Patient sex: M
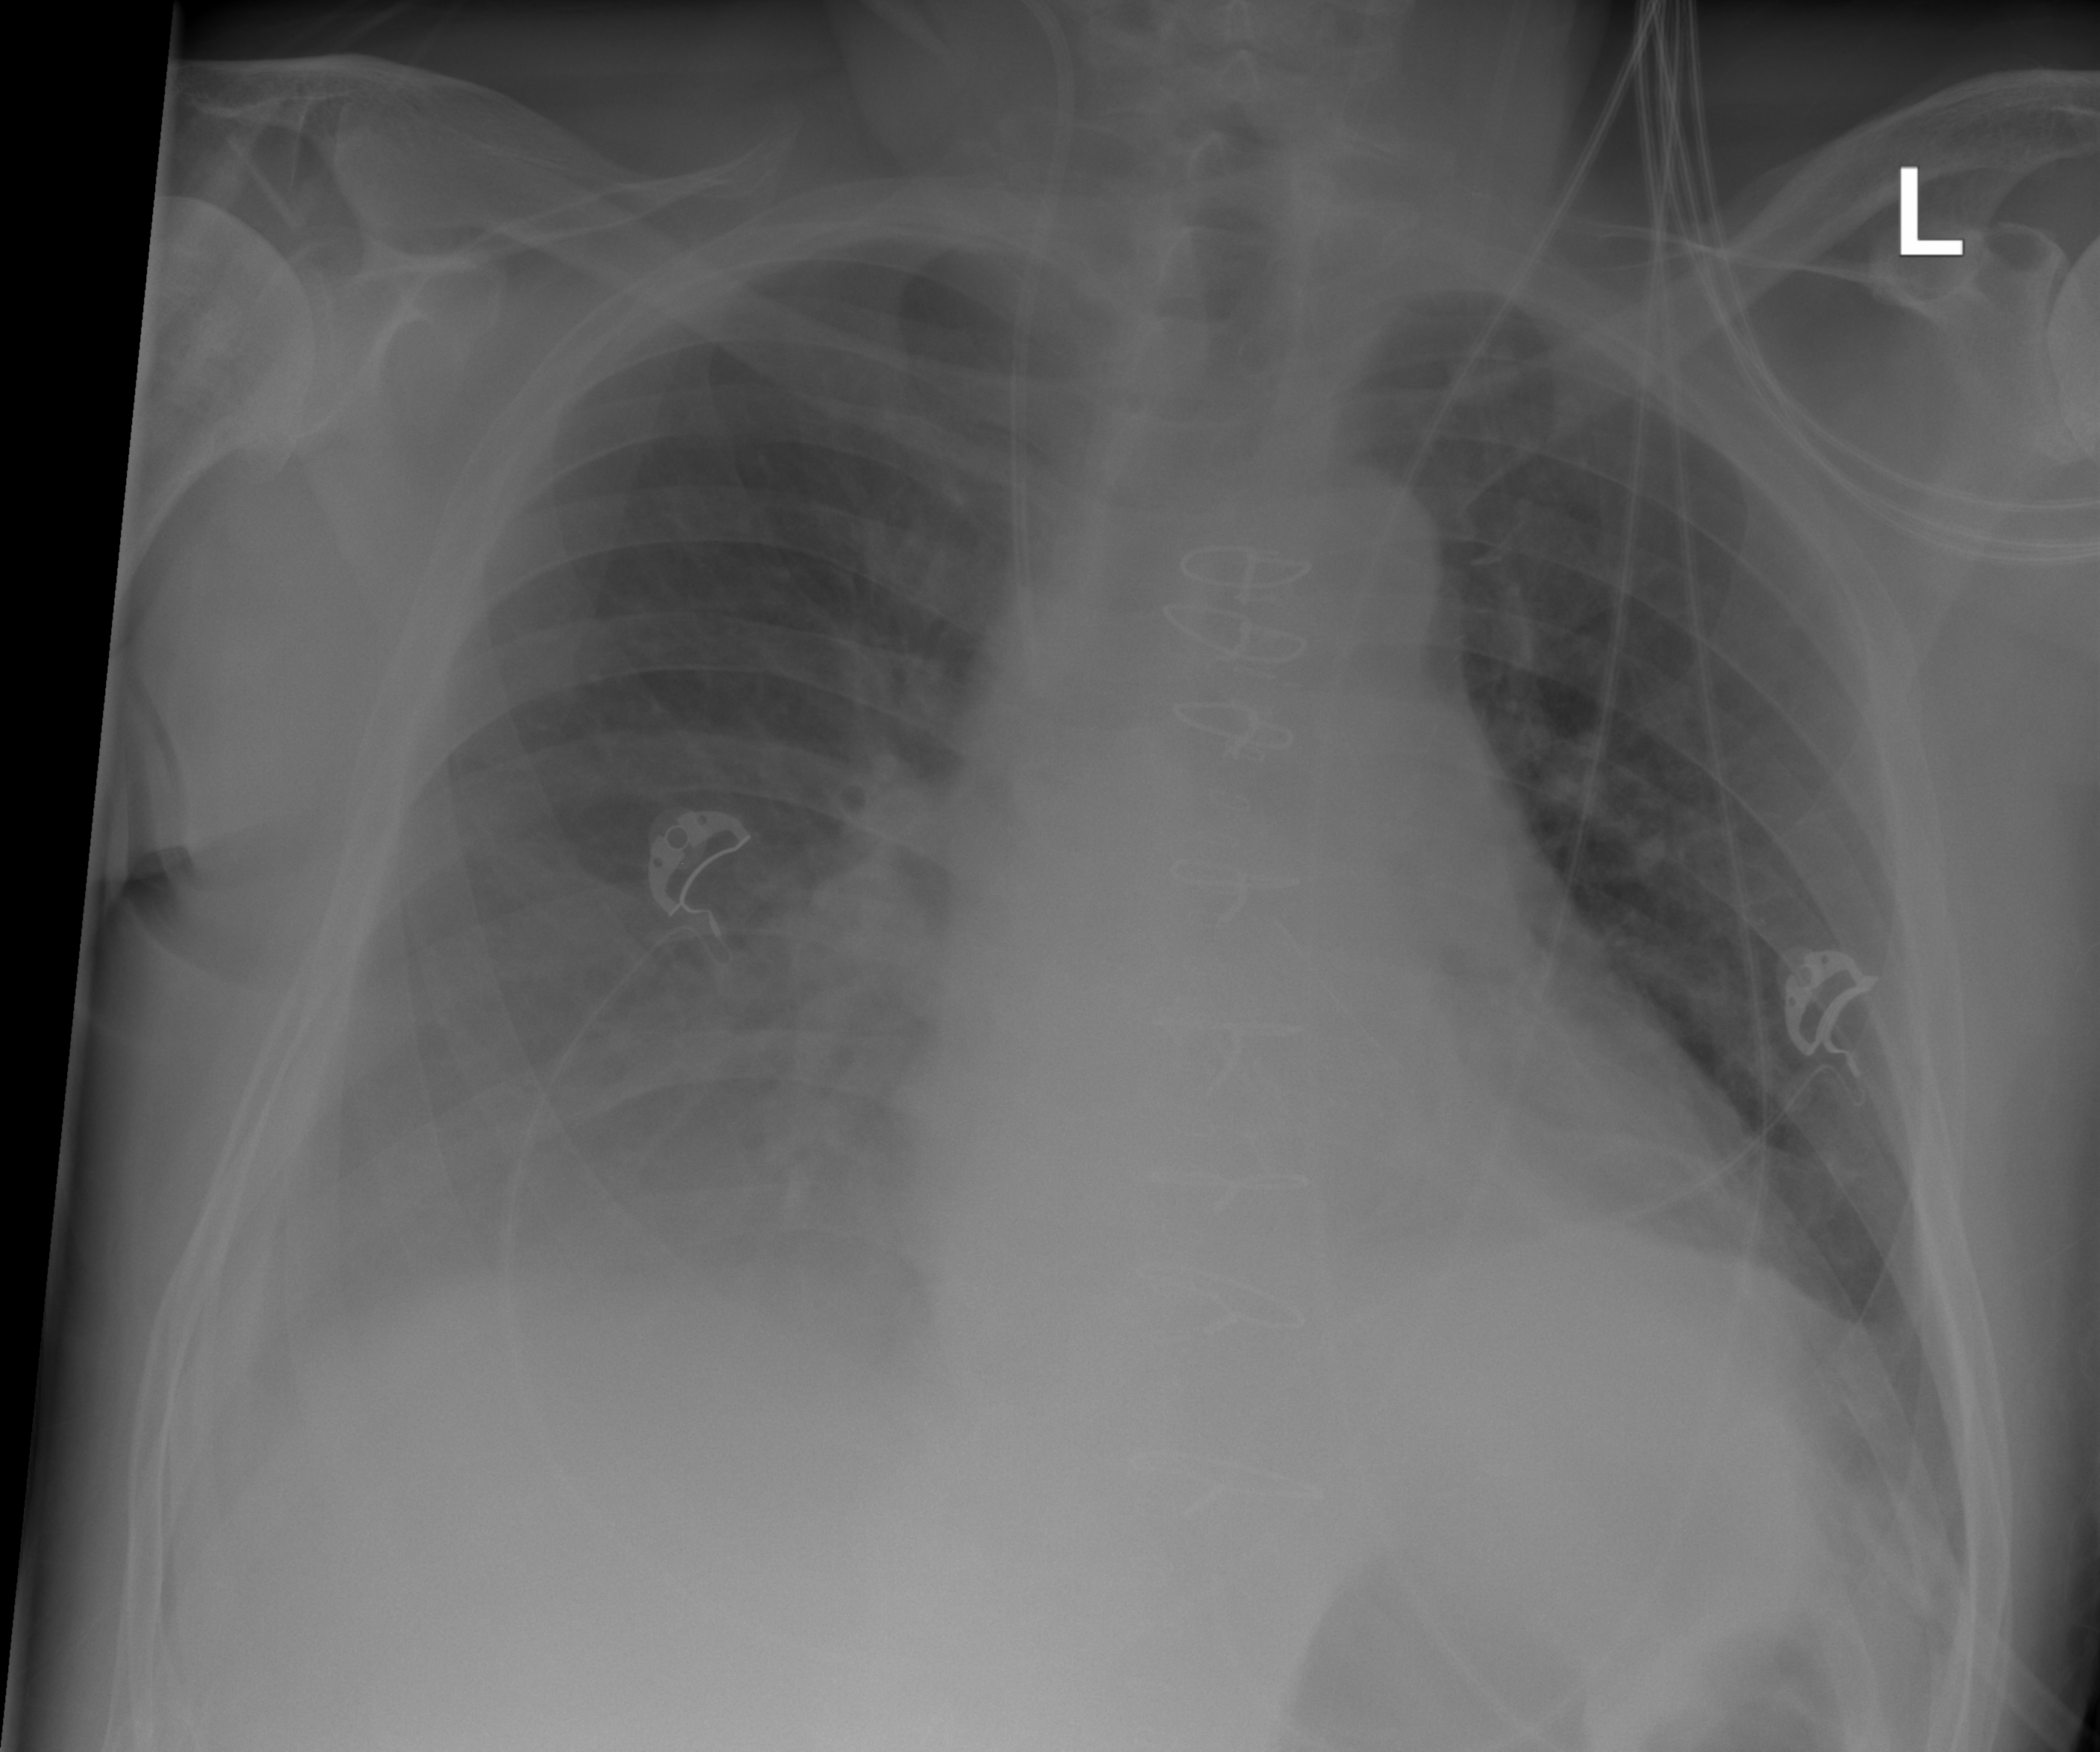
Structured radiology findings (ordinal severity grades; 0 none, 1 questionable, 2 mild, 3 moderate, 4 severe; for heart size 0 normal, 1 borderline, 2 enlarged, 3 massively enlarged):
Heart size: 2
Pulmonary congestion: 1
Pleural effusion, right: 2
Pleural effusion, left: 2
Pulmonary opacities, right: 0
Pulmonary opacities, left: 0
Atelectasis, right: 2
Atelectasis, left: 1